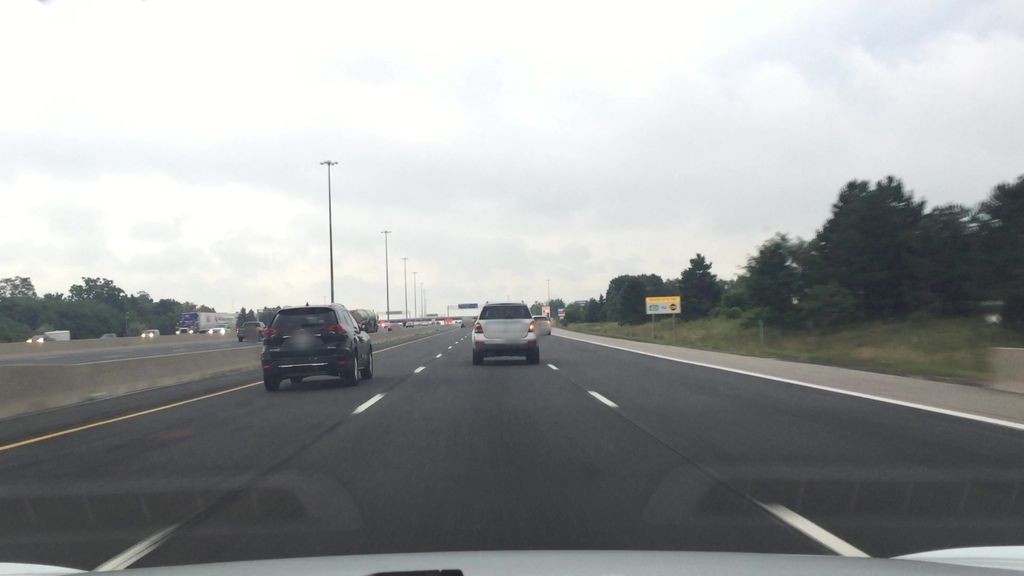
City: toronto